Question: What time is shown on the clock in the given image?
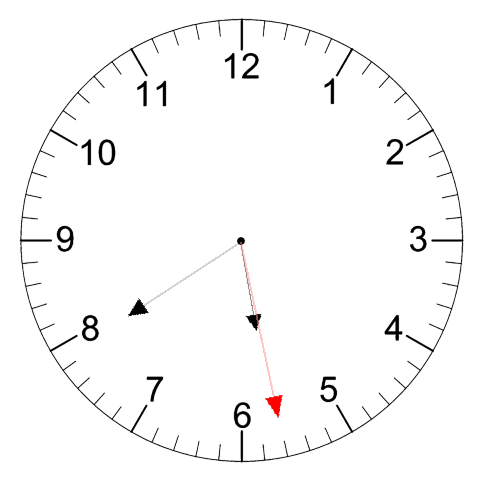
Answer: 05:39:28